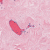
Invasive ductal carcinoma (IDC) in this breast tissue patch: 0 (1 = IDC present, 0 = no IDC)